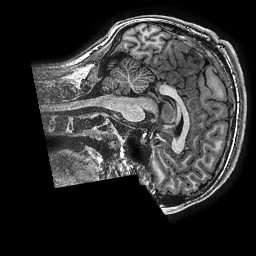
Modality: T1w
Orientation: sagittal
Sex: male
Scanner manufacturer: ge
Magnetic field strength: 3 T
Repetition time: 0.007644 s
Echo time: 0.003468 s